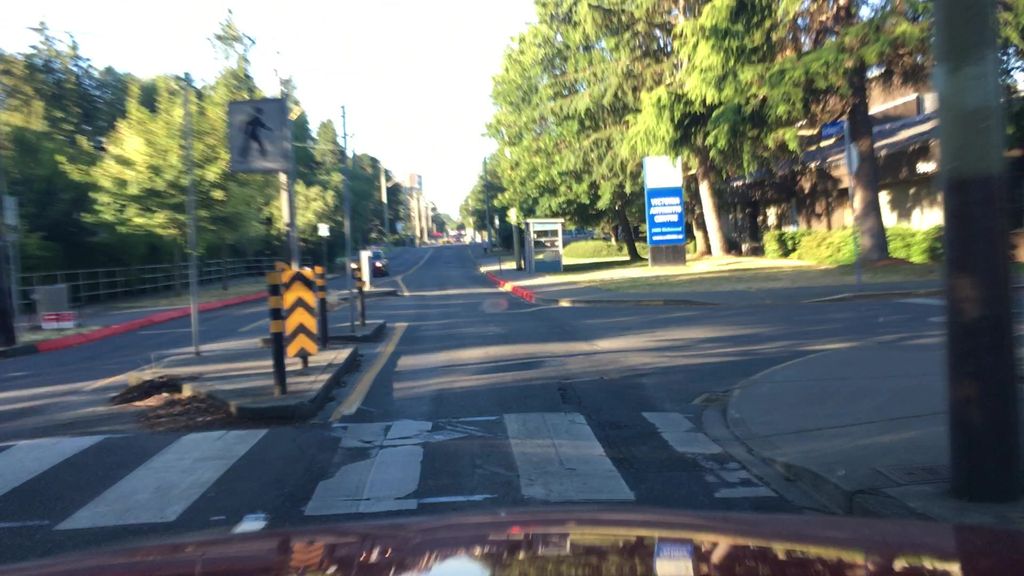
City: victoria